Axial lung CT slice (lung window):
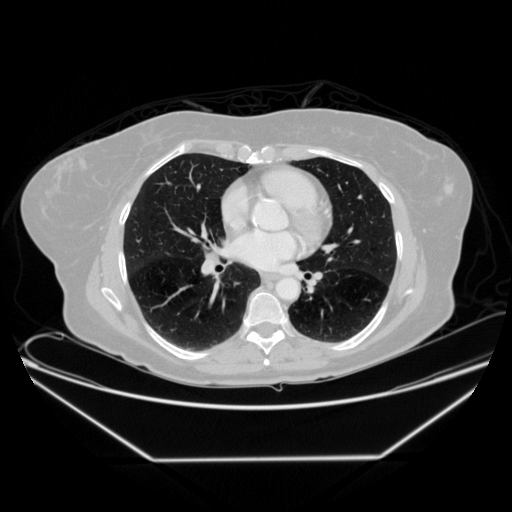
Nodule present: no